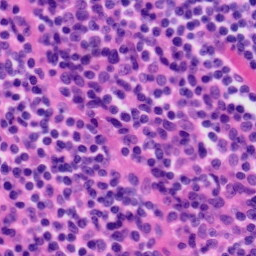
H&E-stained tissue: Tonsil